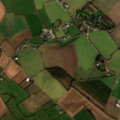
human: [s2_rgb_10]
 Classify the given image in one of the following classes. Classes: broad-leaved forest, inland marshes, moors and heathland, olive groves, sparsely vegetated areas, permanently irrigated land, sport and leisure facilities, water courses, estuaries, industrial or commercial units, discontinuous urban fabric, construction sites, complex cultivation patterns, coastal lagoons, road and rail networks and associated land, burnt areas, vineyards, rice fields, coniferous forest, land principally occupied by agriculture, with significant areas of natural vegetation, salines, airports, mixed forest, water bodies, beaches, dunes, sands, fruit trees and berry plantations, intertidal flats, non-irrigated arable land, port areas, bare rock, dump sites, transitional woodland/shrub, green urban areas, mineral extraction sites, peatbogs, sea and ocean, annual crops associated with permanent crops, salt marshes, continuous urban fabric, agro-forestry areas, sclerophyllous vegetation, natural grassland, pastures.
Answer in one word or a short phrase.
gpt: non-irrigated arable land, pastures